Field crop: maize
Growth stage: 1
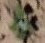
Species: chenopodium